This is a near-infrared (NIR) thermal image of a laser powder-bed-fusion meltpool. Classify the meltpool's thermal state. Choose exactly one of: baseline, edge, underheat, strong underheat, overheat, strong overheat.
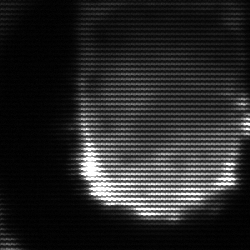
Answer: baseline